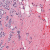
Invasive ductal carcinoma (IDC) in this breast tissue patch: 1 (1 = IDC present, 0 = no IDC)